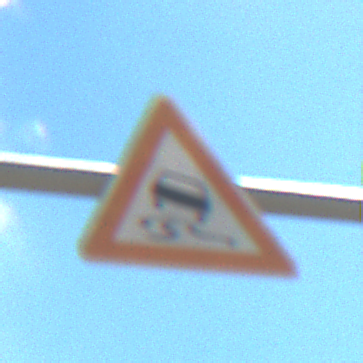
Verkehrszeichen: SchleuderOderRutschgefahr
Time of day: Midday
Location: Outdoor (Nature)
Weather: PartlyCloudy
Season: Autumn
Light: Natural